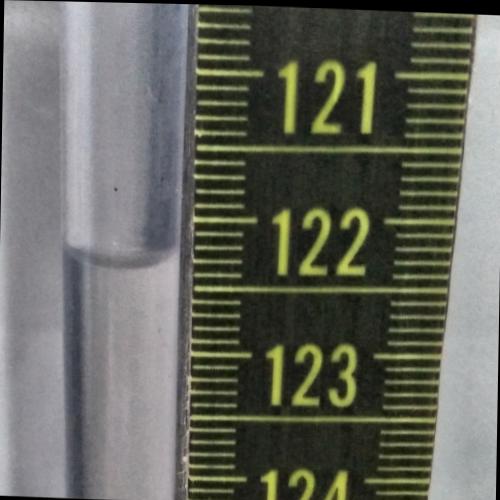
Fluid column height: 122.3 cm